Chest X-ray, AP view. Patient: 23 years old, sex M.
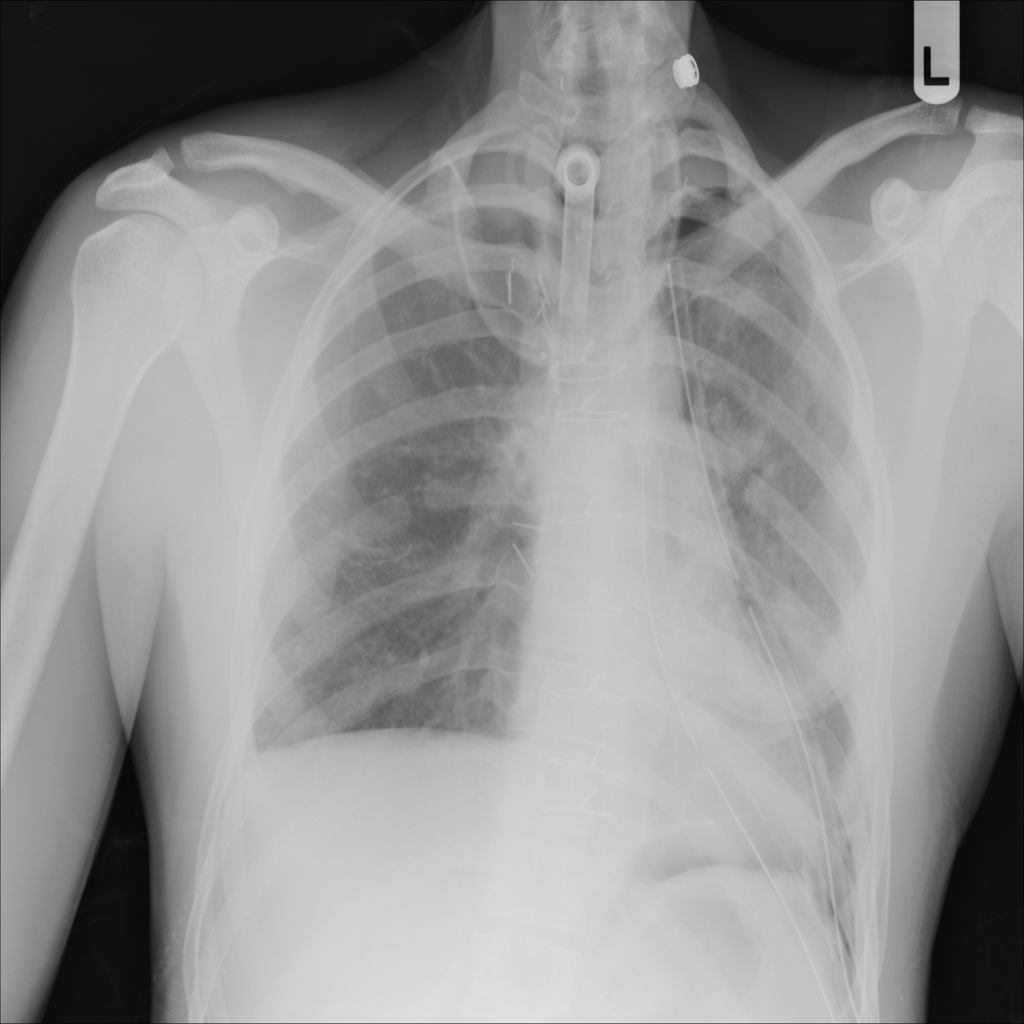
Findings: Pneumothorax